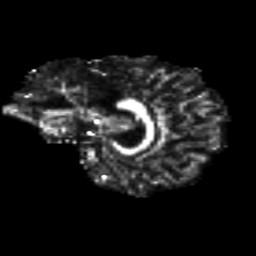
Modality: FA
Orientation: sagittal
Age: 19
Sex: female
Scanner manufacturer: siemens
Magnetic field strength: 3 T
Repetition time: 8.8 s
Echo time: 0.085 s